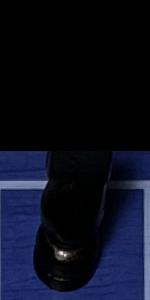
Label: Knight_Black